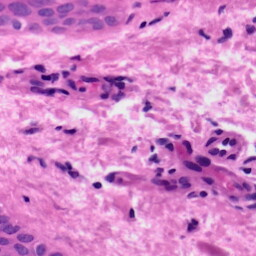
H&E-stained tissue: Skin